Question: I have a chat window that has list of messages. I want to group the messages by date like whatsapp does.
My solution was to add the header to all items and make it only visible if the item is the first item with that date and hide it else where. I get the day of the year of each message and compare but I did not get the expected behavior. Some time the list appears with the date correctly then date disappears and looks different like the image below. I think the problem is that getView is not called in order.
'''
public View getView(int position, View convertView, ViewGroup parent) {
View row = convertView;
MessageHolder holder = null;
ChatMessageThread msg = data.get(position);
int msgData = TimingUtils.getDateFromStringTimeStamp(msg.getSendTime());
if(row == null)
{
LayoutInflater inflater = ((Activity)mContext).getLayoutInflater();
row = inflater.inflate(layoutResourceId, parent, false);
holder = new MessageHolder();
holder.time = (TextView)row.findViewById(R.id.msg_time);
holder.txtTitle = (TextView)row.findViewById(R.id.list_messages_title);
holder.txtDate = (TextView) row.findViewById(R.id.msg_date);
row.setTag(holder);
}
else
{
holder = (MessageHolder)row.getTag();
}
if (position>0 && msg.getSendTime()!=null ) {
}
holder.txtTitle.setText(msg.getContent());
holder.time.setText(TimingUtils.getFormattedDate(msg.getSendTime()));
holder.txtDate.setText(""+TimingUtils.getFormattedDate(msg.getSendTime()));
LayoutParams lp = (LayoutParams) holder.txtTitle.getLayoutParams();
if (msg.getUserId().equals( GlobalVaribles.account.getUserId())) {
holder.txtTitle.setBackgroundResource(R.drawable.outgoing);
lp.gravity = Gravity.RIGHT;
} else {
holder.txtTitle.setBackgroundResource(R.drawable.incoming);
lp.gravity = Gravity.LEFT;
}
holder.txtTitle.setLayoutParams(lp);
holder.time.setLayoutParams(lp);
//first item only
if (currentTempDate == -1) {
currentTempDate = msgData;
holder.txtDate.setVisibility(View.VISIBLE);
} else {
if (msgData == currentTempDate) {
Log.i("DAY",""+msg.getContent()+ "msgData"+msgData+ "currentTempDate"+currentTempDate);
holder.txtDate.setVisibility(View.GONE);
} else if (msgData>currentTempDate) {
holder.txtDate.setVisibility(View.VISIBLE);
currentTempDate = msgData;
}
}
return row;
}
'''

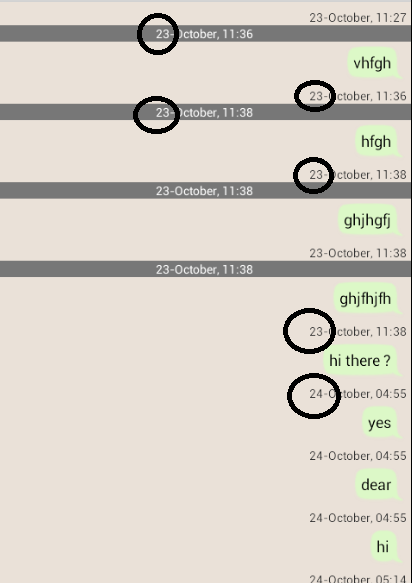
Answer: I used the data source to get the previous item and not dependent on getView calls
'''
//Current Item
try {
currentItem = (ChatMessageThread) getItem(position);
} catch (Exception e) {
}
try {
previousItem = (ChatMessageThread) getItem(position-1);
} catch (Exception e) {
previousItem = null;
}
if (previousItem ==null) {
previousItem = currentItem;
holder.txtDate.setVisibility(View.VISIBLE);
} else {
if (TimingUtils.getDay(currentItem.getSendTime()) ==
TimingUtils.getDay(previousItem.getSendTime())) {
holder.txtDate.setVisibility(View.GONE);
} else{
holder.txtDate.setVisibility(View.VISIBLE);
}
previousItem = currentItem;
}
'''